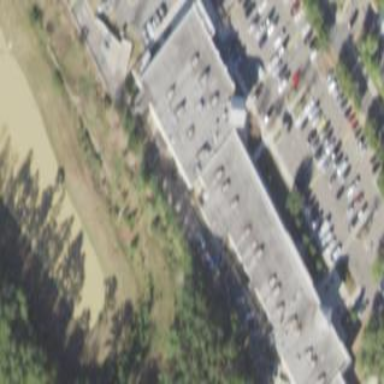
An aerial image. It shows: Building with bowling alley inside.